Brain MRI, t2w sequence, axial 2D slice.
Patient: age 28, sex M, weight 95 kg, height 1.95 m
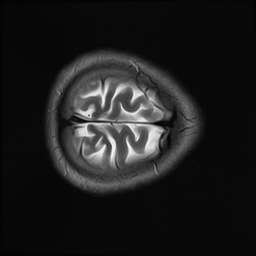